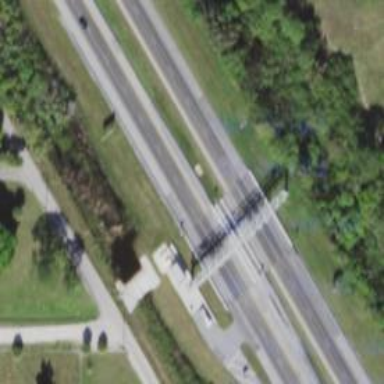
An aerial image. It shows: Toll gantry on the road.